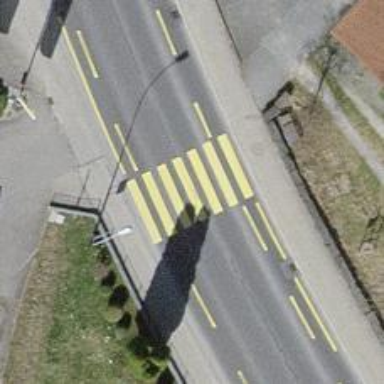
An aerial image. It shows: Uncontrolled zebra crossing with zebra markings.